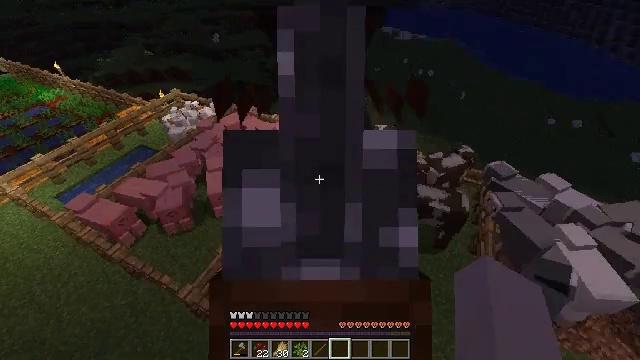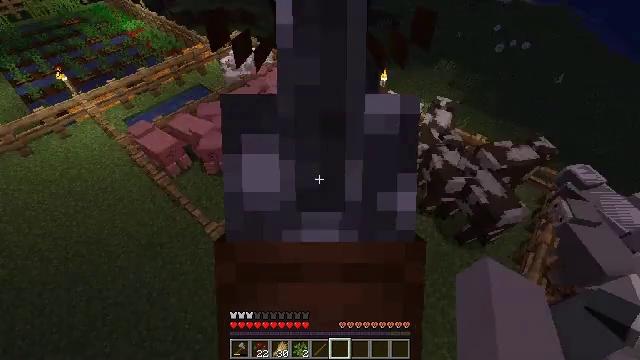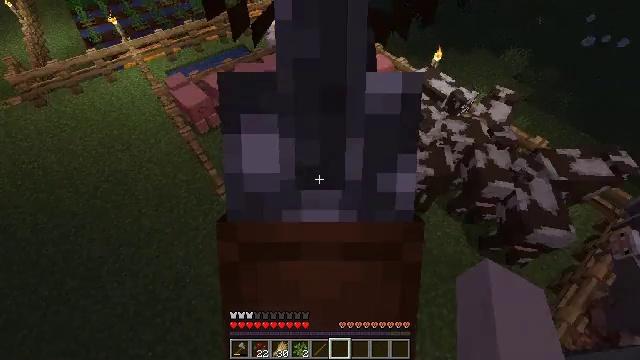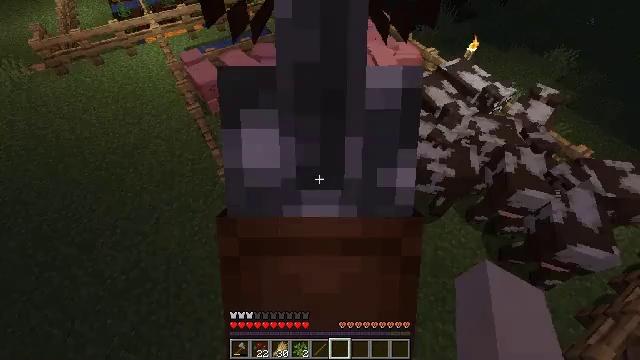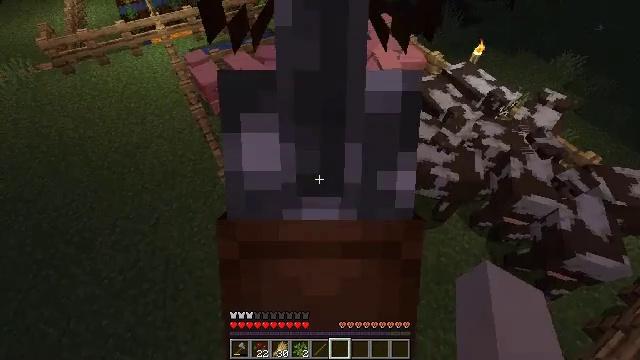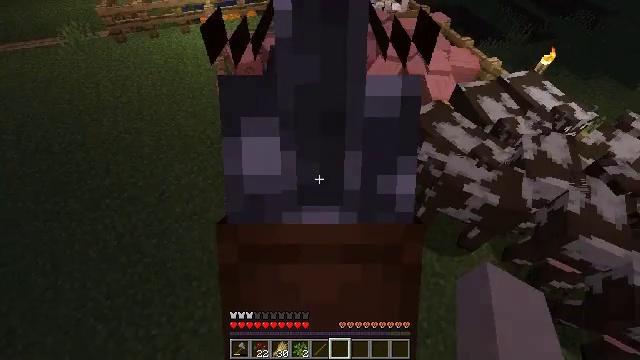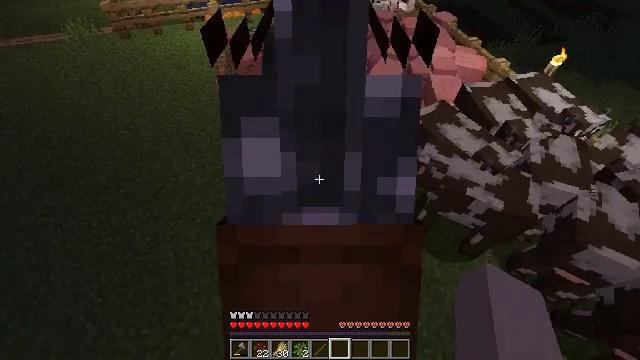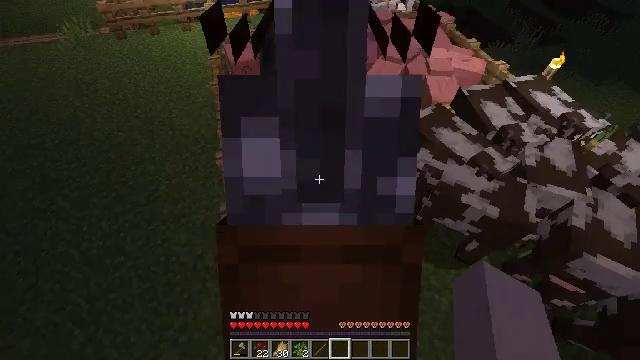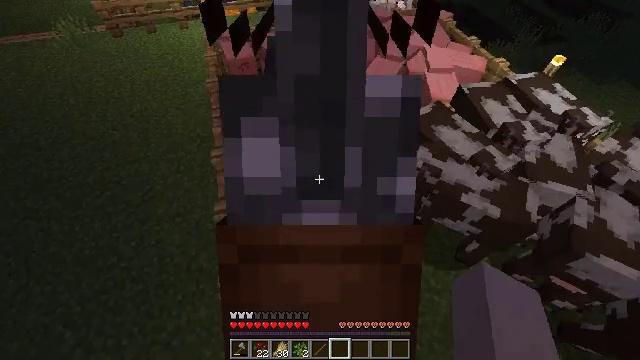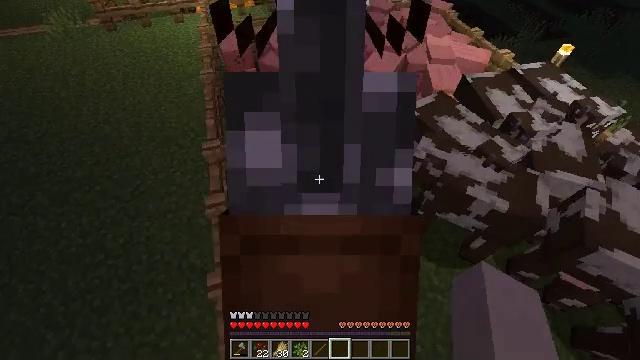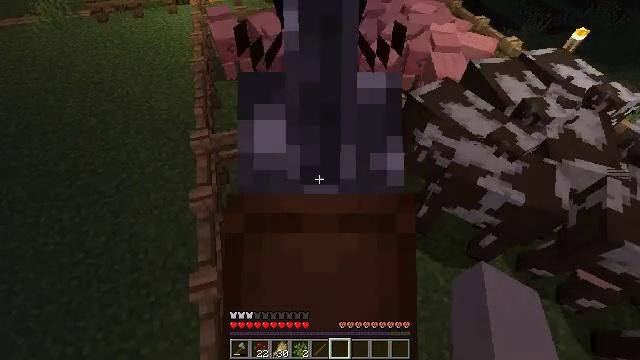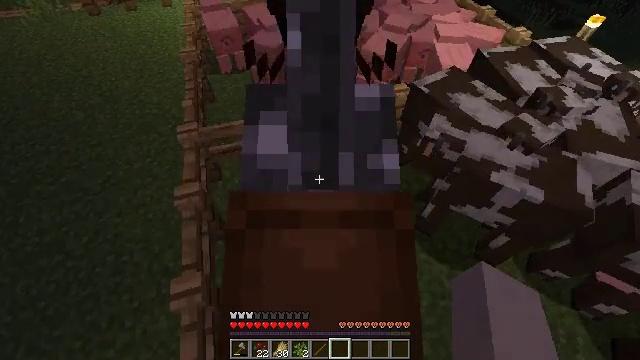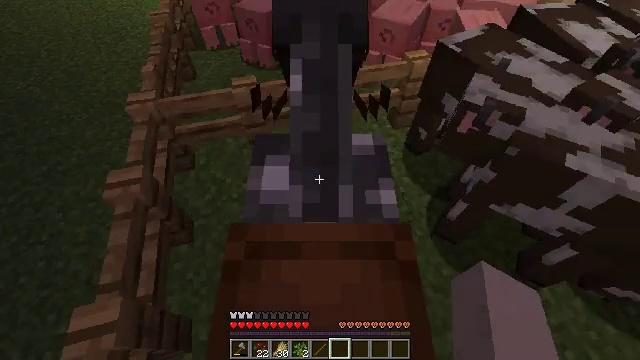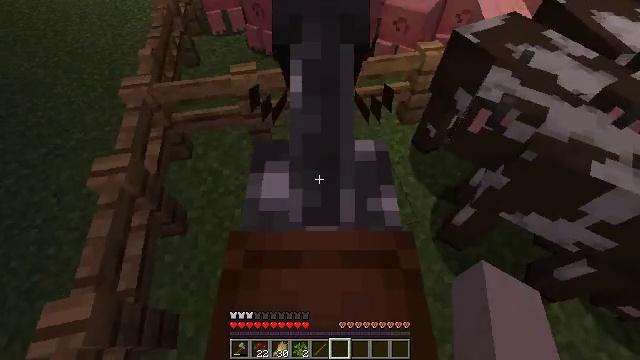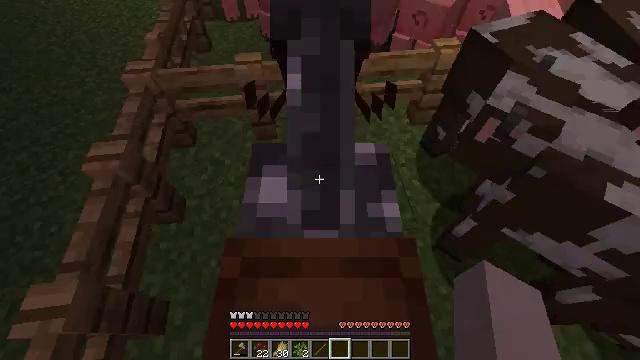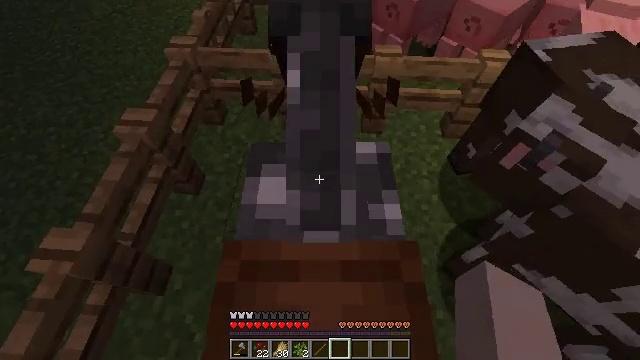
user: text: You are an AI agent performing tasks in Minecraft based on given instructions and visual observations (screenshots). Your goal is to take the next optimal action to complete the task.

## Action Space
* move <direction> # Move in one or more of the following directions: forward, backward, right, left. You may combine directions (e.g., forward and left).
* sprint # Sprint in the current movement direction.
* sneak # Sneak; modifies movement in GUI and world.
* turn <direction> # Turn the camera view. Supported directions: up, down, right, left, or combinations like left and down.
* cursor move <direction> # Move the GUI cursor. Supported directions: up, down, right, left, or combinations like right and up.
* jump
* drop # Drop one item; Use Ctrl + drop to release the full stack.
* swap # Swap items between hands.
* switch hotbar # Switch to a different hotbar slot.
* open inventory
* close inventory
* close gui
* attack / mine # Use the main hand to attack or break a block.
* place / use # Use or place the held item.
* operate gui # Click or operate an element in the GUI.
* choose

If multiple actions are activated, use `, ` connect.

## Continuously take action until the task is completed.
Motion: motion action
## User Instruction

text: Break the loom.
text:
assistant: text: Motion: move forward and move right, turn left and down
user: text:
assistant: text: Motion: move forward and move right, turn left and down
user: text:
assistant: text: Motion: move forward and move right, turn left and down
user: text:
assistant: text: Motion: turn left
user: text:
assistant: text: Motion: turn left
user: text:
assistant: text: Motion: no_op
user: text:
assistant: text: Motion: no_op
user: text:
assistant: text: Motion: move right
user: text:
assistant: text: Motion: move right
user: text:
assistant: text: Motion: move right
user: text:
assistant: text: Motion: move right
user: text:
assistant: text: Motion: move right, turn left
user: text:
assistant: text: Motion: turn left and down
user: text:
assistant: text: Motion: turn left and down
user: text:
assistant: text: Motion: turn left and down
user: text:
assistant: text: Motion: no_op
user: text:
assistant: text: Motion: no_op
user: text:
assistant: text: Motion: no_op
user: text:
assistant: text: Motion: turn left and up
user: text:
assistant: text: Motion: turn left and up
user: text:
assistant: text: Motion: move left, turn left and up
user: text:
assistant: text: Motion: move left, turn up
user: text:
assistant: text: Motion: move left, turn right and up
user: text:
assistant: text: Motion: turn right and up
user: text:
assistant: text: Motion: turn up
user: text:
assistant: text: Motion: no_op
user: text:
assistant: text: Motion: no_op
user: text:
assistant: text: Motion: no_op
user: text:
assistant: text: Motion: no_op
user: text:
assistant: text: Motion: move left, turn right